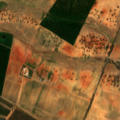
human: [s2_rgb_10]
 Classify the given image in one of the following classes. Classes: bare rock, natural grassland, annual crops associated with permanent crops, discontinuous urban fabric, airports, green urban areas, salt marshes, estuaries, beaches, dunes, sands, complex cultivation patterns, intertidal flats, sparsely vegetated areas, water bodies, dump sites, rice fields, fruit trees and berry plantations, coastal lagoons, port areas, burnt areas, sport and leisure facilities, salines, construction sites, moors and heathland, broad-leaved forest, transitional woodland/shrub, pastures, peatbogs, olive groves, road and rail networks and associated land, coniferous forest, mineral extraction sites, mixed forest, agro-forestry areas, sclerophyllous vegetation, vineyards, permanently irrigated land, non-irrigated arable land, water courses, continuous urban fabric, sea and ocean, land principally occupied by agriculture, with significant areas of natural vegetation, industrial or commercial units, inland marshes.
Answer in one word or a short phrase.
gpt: non-irrigated arable land, vineyards, olive groves